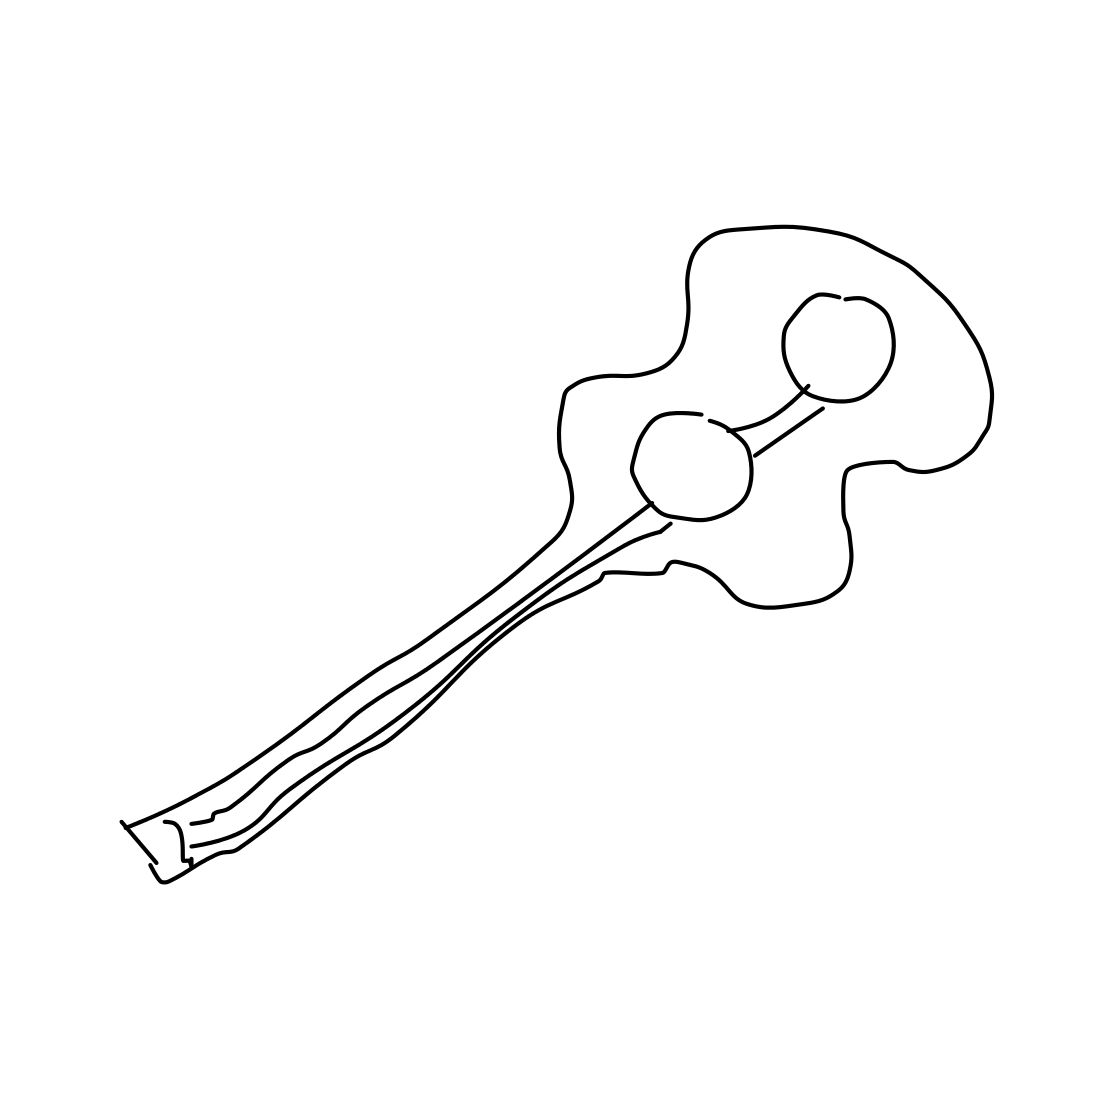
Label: guitar